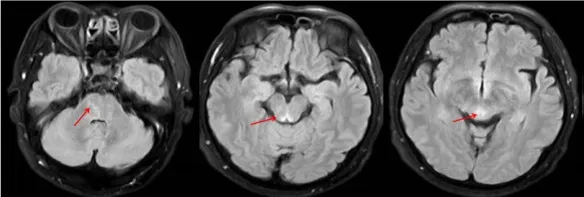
MRI imaging of the patient before and after treatment. (A) Brain MRI showed abnormal signals around the mesencephalic aqueduct and the pontine brain on the T2-FLAIR sequence.
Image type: radiology (mri)